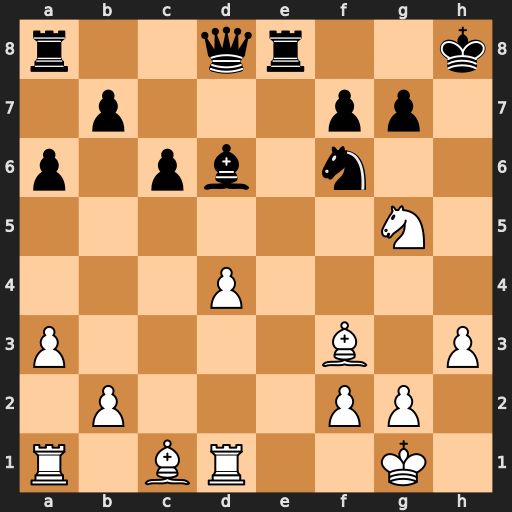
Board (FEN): r2qr2k/1p3pp1/p1pb1n2/6N1/3P4/P4B1P/1P3PP1/R1BR2K1
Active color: w
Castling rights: -
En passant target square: -
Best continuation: Nxf7+ Kh7 Nxd8